【题型】选择题　【知识点】平面几何　【难度】easy
如图，$\odot O$是正五边形$ABCDE$的内切圆，点$M$，$N$，$F$分别是边$AE$，$AB$，$CD$与$\odot O$的切点，则$\angle MFN$的度数为（ ）

\noindent
A. $36^\circ$
\hspace{3em}
B. $35^\circ$
\hspace{3em}
C. $34^\circ$
\hspace{3em}
D. $33^\circ$
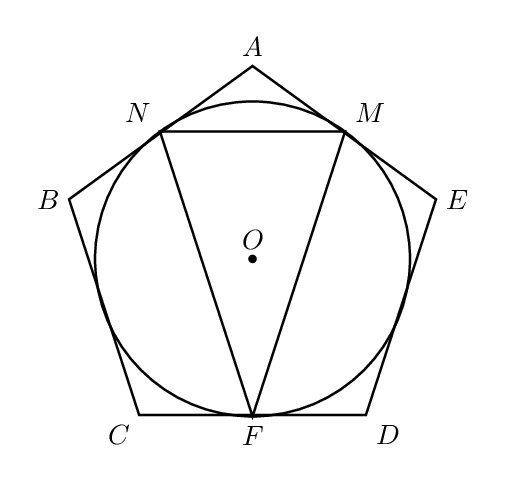
【解答】
\noindent
【答案】A

\vspace{0.5em}
\noindent
【分析】本题考查正多边形与圆，切线的性质，圆周角定理等知识，解题的关键是熟练掌握基本知识，如图，连接$OM$，$ON$．求出$\angle MON$，再利用圆周角定理求解即可．

\vspace{0.5em}
\noindent
【详解】解：如图，连接$OM$，$ON$．

\noindent
$\because M$，$N$，$F$分别是$AE$，$AB$，$CD$与$\odot O$的切点，

\vspace{0.3em}
\noindent
$\therefore OM \perp AE$，$ON \perp AB$，

\vspace{0.3em}
\noindent
$\therefore \angle OMA = \angle ONA = 90^\circ$，

\vspace{0.3em}
\noindent
$\because$正五边形$ABCDE$中

\vspace{0.3em}
\noindent
$\angle A = 108^\circ$，

\vspace{0.3em}
\noindent
$\therefore \angle MON = 180^\circ - 108^\circ = 72^\circ$，

\vspace{0.3em}
\noindent
$\therefore \angle MFN = \dfrac{1}{2}\angle MON = 36^\circ$，
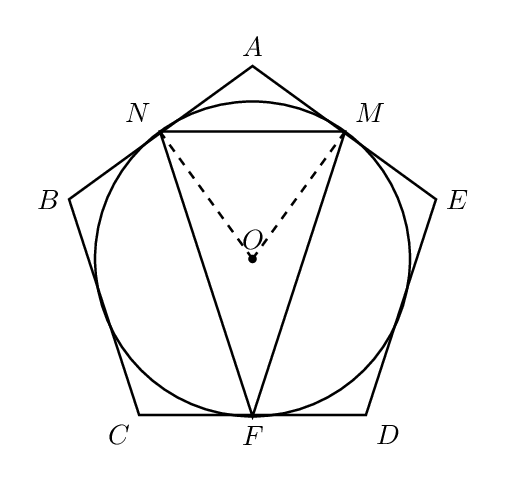